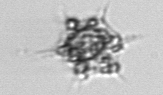
Label: Dictyocha